Field crop: maize
Growth stage: 2
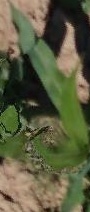
Species: maize